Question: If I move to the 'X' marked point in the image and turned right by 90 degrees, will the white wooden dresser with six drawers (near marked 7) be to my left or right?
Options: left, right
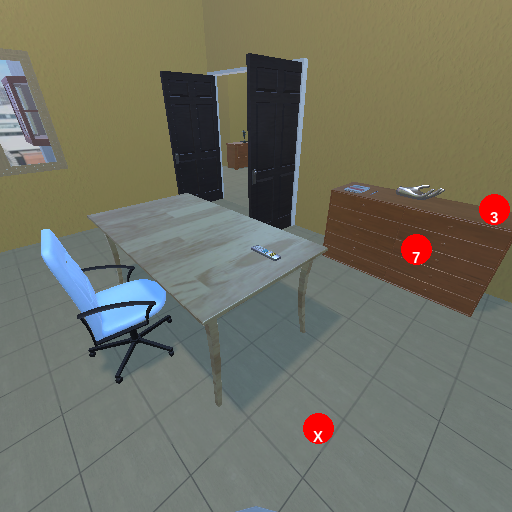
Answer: left